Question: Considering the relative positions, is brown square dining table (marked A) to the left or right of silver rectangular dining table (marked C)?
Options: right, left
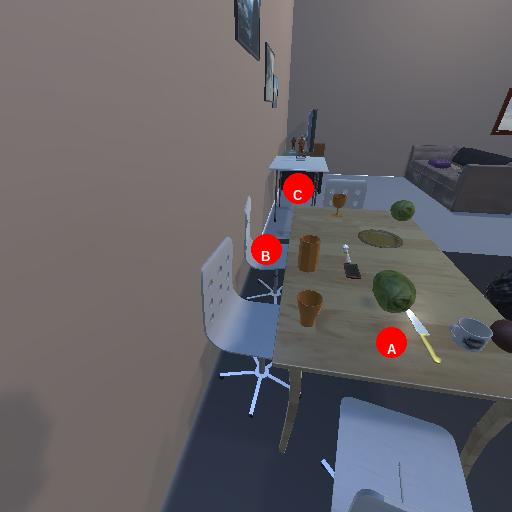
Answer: right